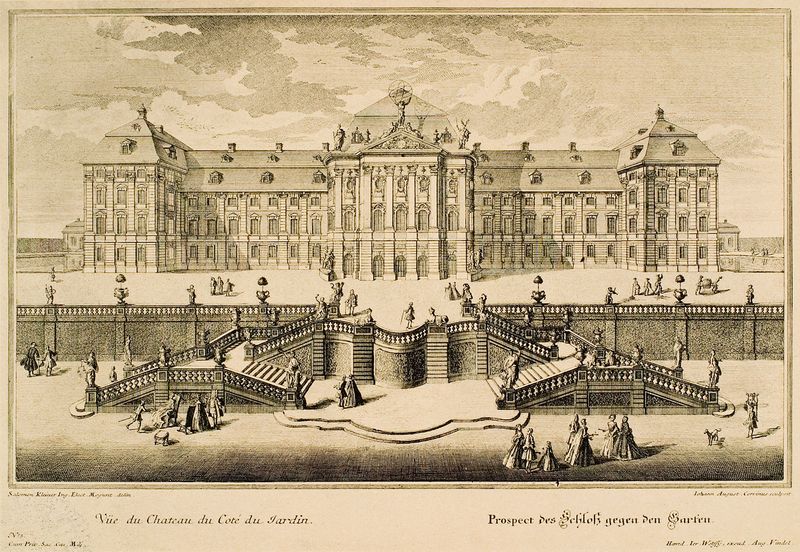
Titel: Prospect des Schloß gegen den Garten
Künstler: Salomon Kleiner
Schlagwörter: menschen, frankreich, dach, gebäude, schloss, barock, garten, vase, terrasse, mauer, grafik, platz, pilaster, figuren, treppe, treppen, geländer, stufen, balustrade, stich, residenz, mansarddach, mansarde, spaziergänger, kupferstich, chateau, bauwerk, lisene, barockschloss, atlas